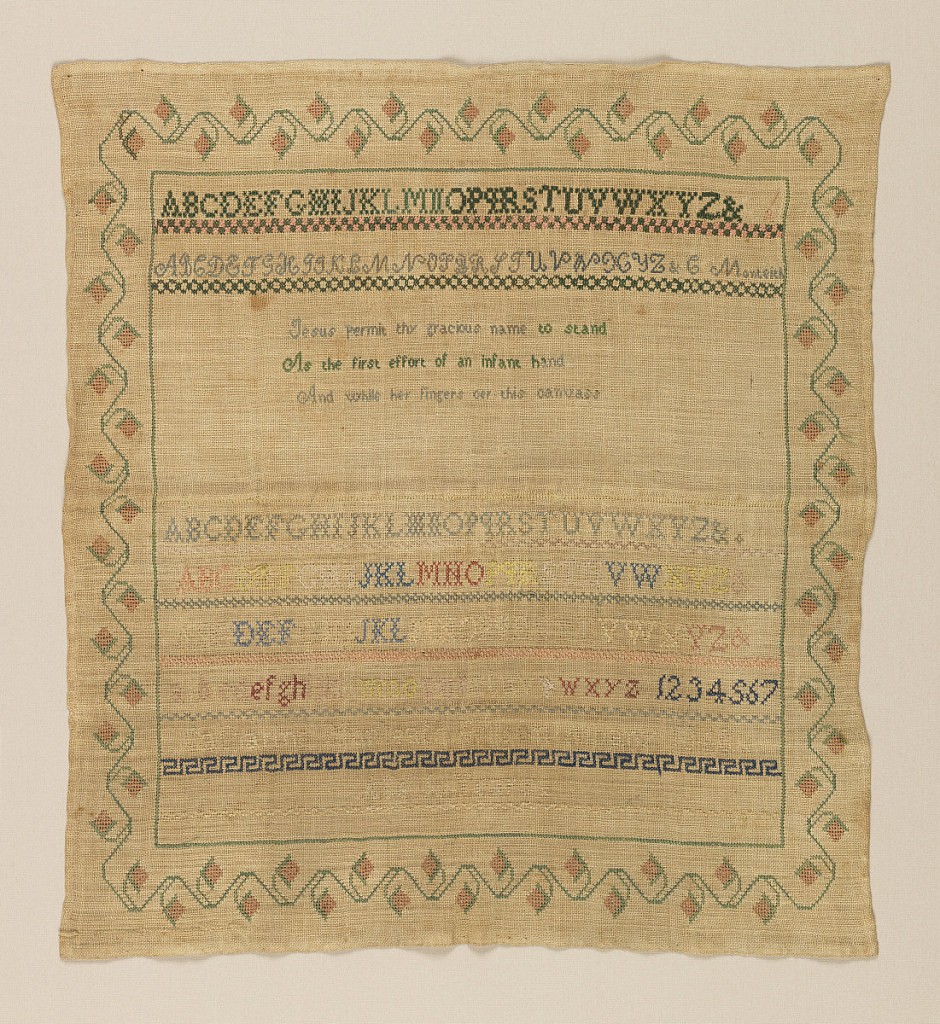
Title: Sampler
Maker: Catherine Monteith Wilson, American
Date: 1848
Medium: silk embroidery on linen foundation Technique: embroidered in counted cross stitch on plain weave foundation
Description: Within a strawberry vine border, two bands of alphabets, a verse:
Jesus permit thy gracious name to stand
as the first effort of an infant hand
and while her fingers on this canvas... (unfinished)

Then serval more bands of alphabets and the inscription.